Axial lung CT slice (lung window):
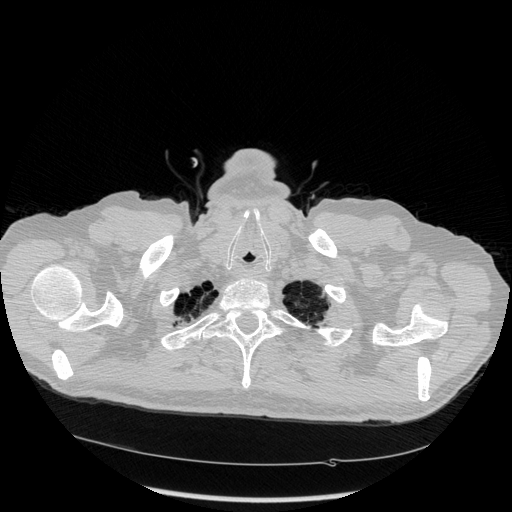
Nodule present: no